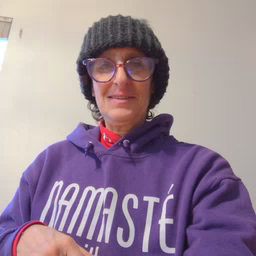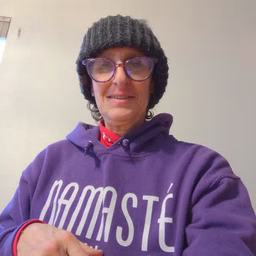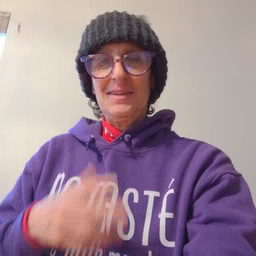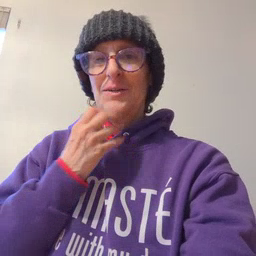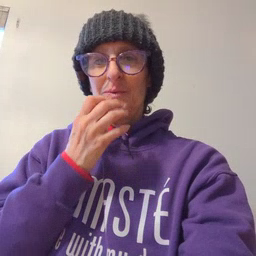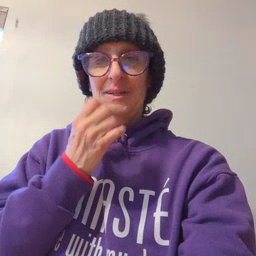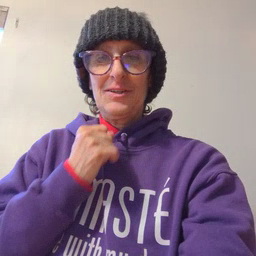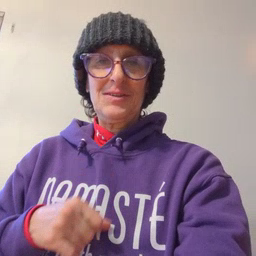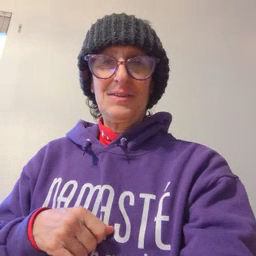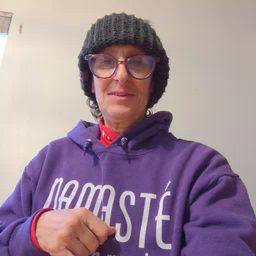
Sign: underwear